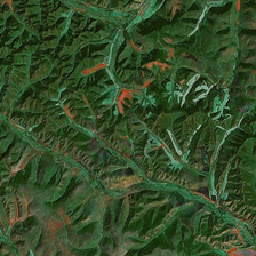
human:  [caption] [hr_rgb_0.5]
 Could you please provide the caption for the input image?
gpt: Many trees are planted in the high mountains.

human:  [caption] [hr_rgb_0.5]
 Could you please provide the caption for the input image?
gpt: The high mountain ranges have planted many trees.

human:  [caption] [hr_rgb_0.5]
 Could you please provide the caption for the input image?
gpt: Many trees are planted in the high mountains.

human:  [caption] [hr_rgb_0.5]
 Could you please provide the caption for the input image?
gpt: The high mountains planted many trees.

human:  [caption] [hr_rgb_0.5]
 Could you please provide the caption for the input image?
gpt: Many trees are planted in the high mountains.